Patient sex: F
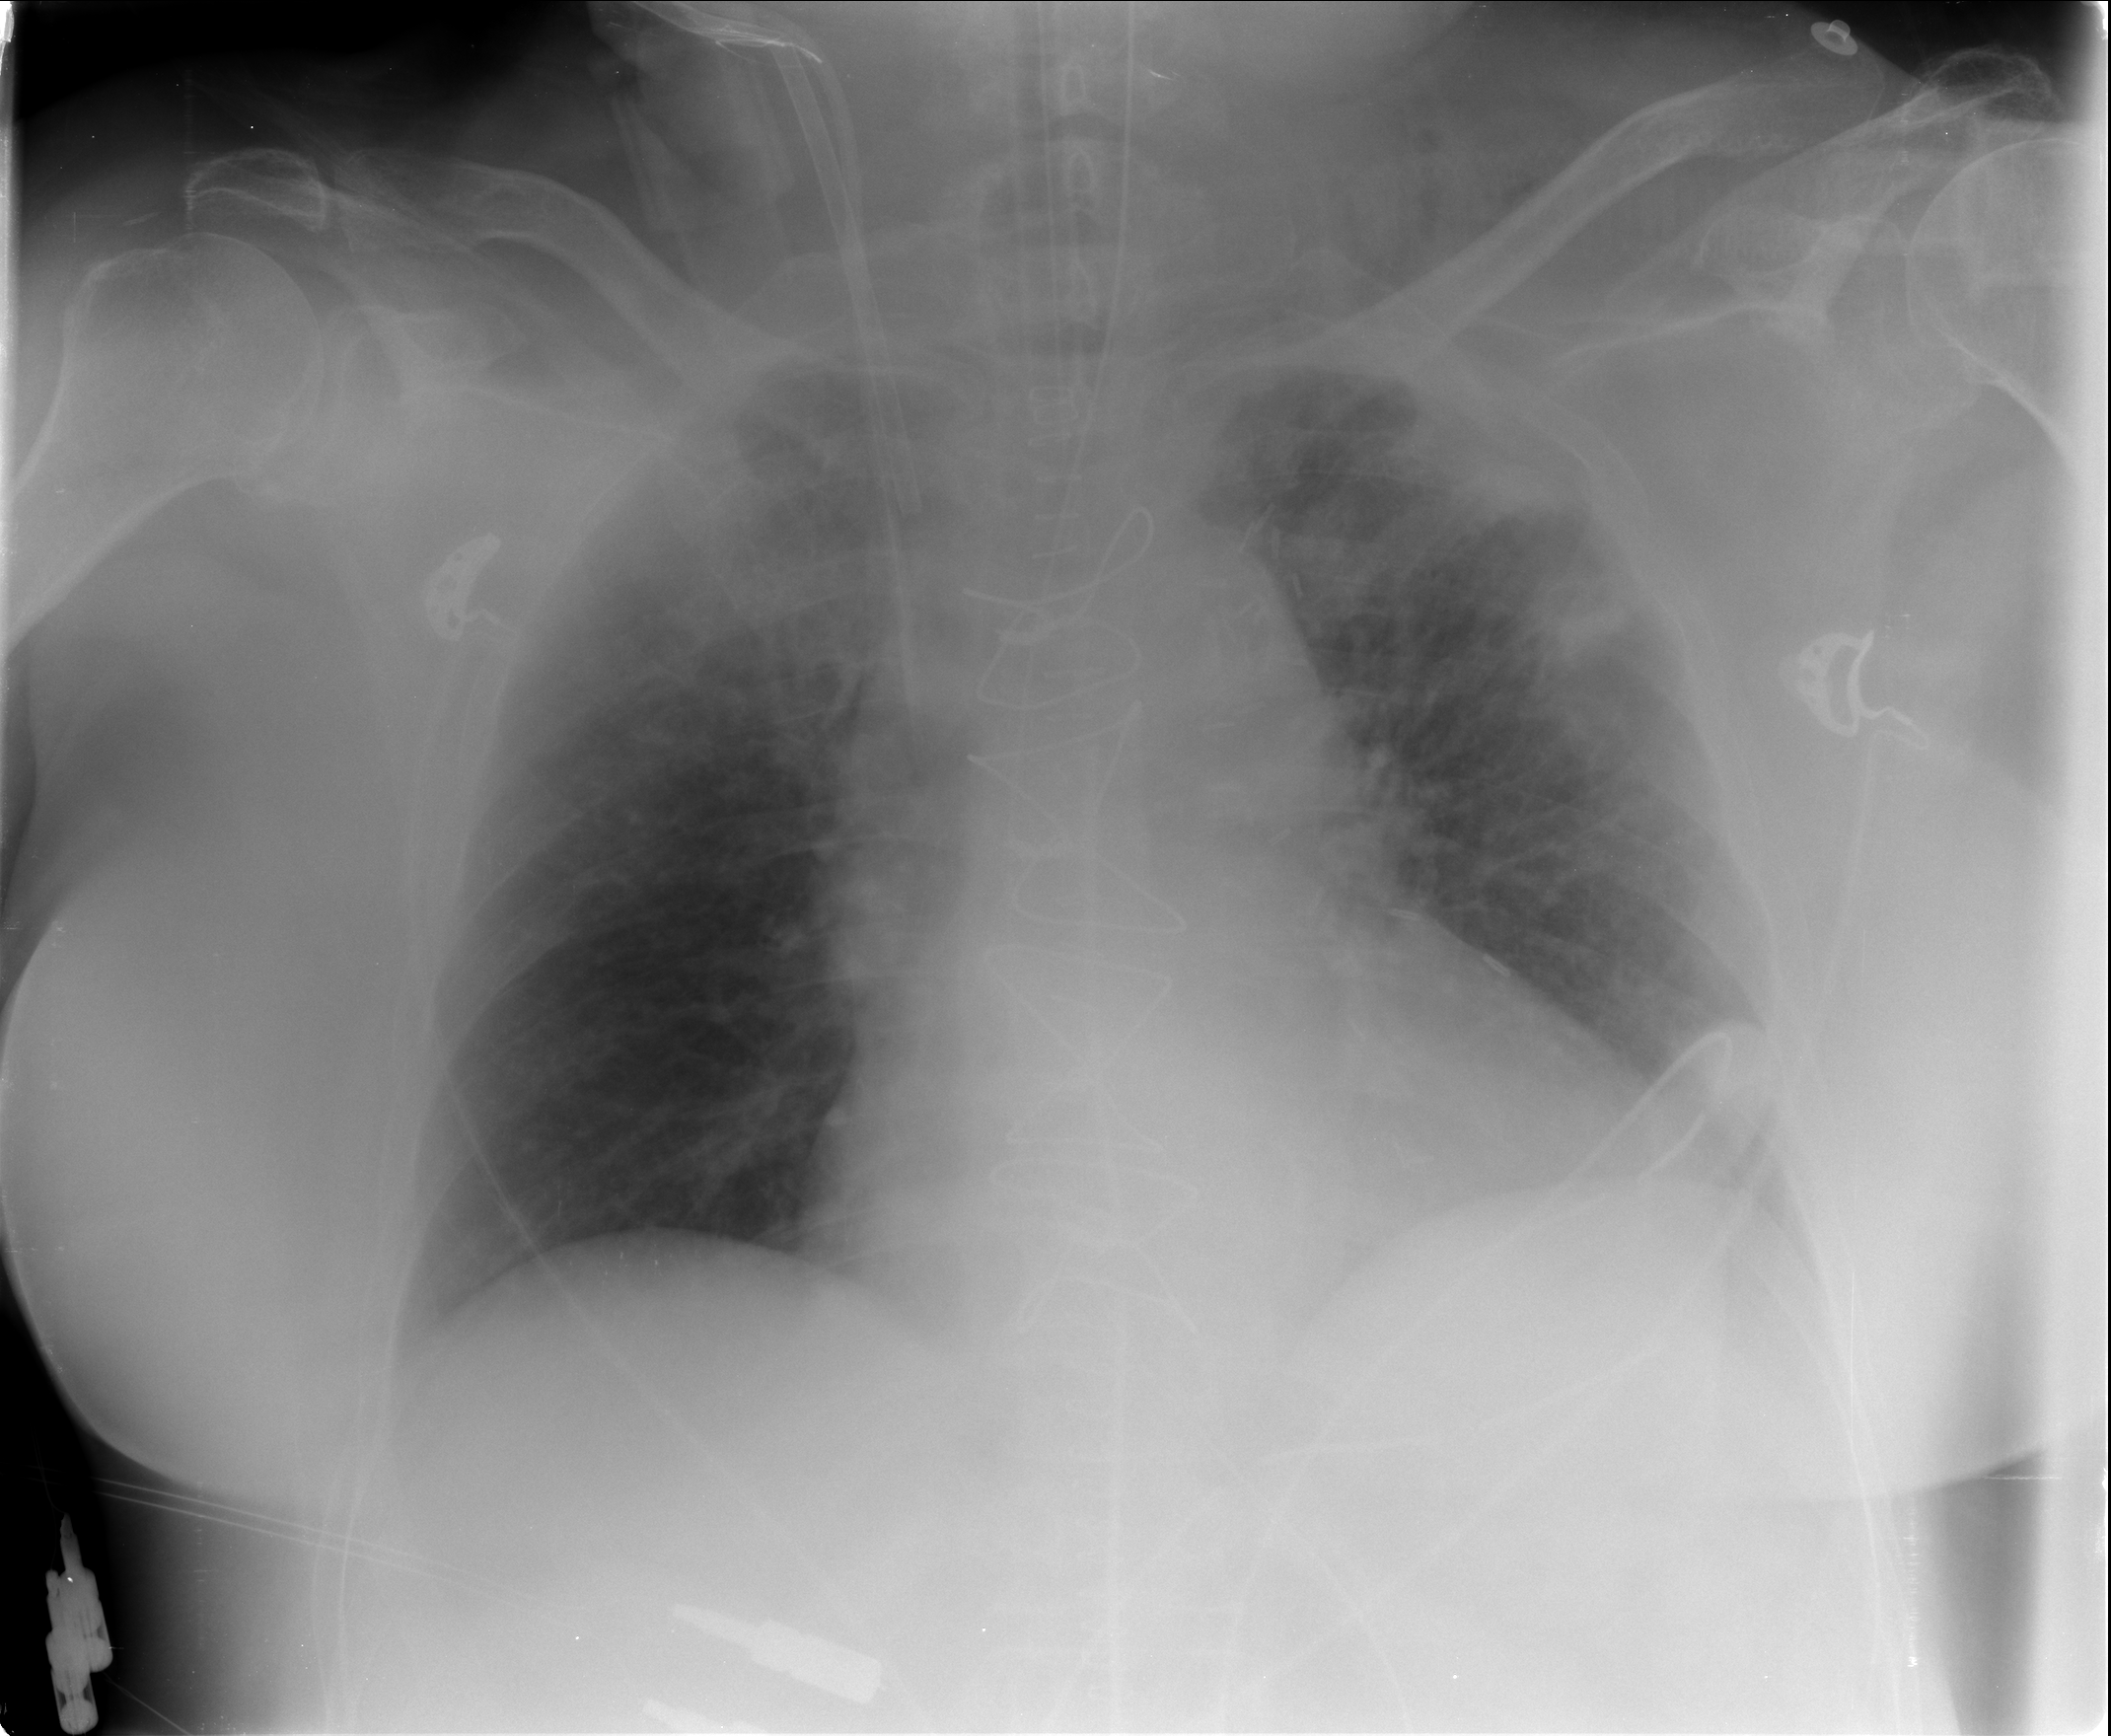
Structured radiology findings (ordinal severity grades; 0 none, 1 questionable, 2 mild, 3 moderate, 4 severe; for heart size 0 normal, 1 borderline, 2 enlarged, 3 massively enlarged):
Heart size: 2
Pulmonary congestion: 2
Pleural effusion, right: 0
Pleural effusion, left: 0
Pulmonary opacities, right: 0
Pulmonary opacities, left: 0
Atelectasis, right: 2
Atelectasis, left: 2